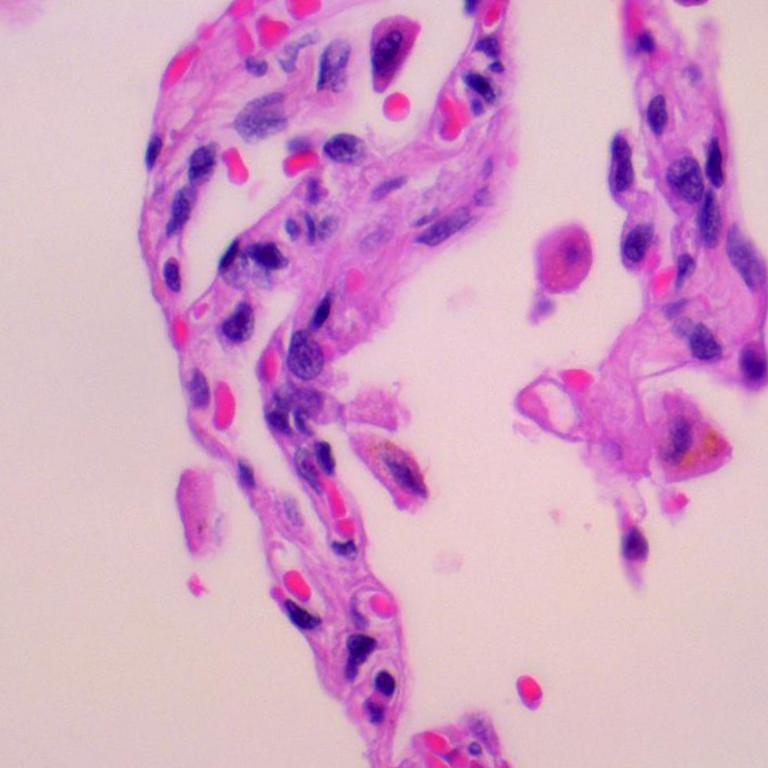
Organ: lung
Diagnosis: benign